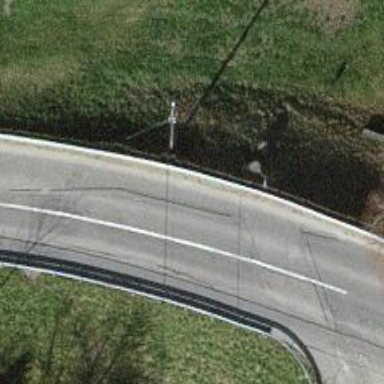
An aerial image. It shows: Minor power line.